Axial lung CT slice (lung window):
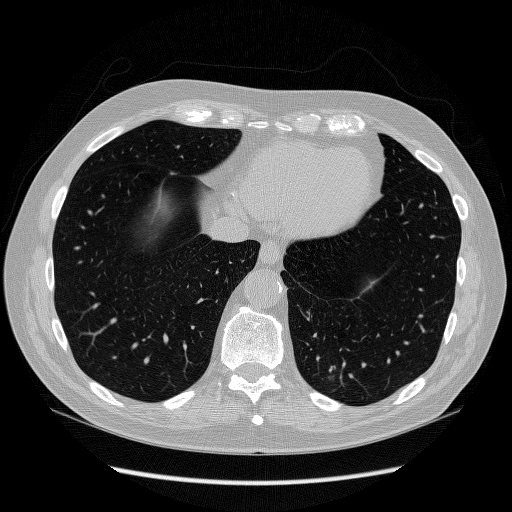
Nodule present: no